Field crop: maize
Growth stage: 2
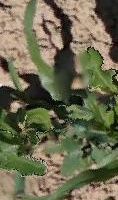
Species: maize